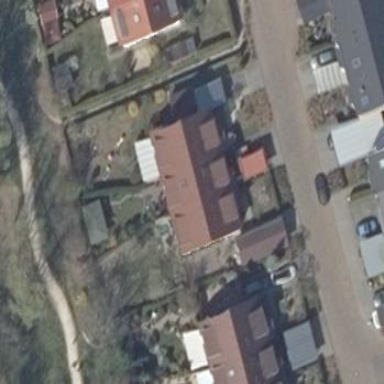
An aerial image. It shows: Terrace-style building with gabled roof.